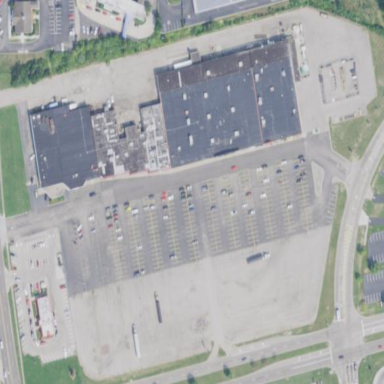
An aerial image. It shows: Retail area.